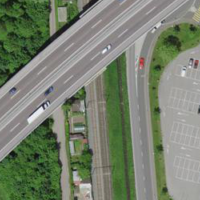
EUNIS habitat code: 57
Species observed at this site:
Larus michahellis